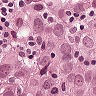
Metastatic tissue present: yes